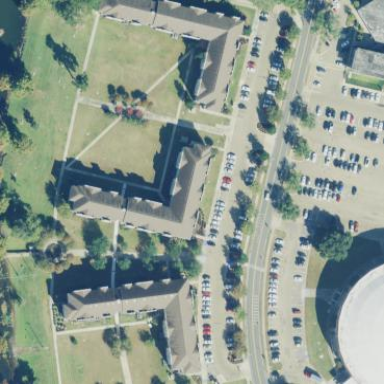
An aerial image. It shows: University building.